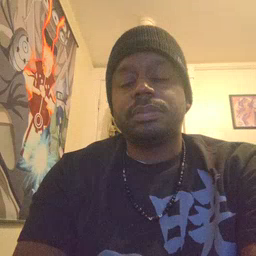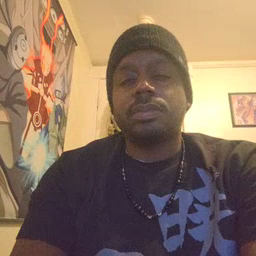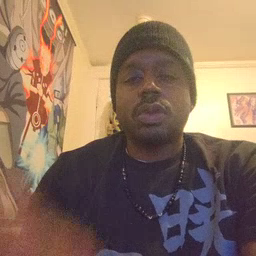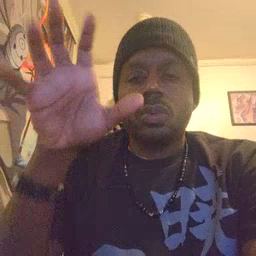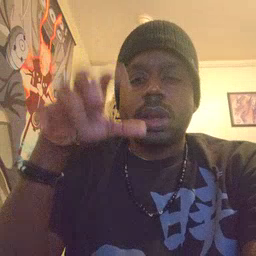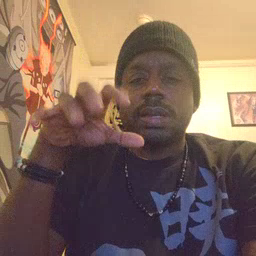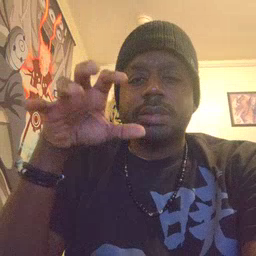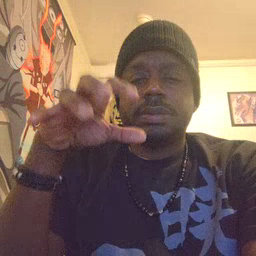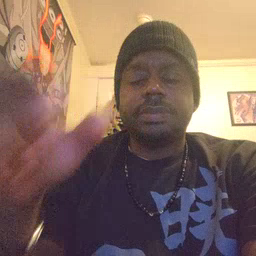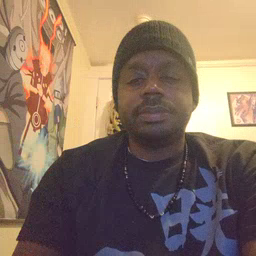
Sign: rain